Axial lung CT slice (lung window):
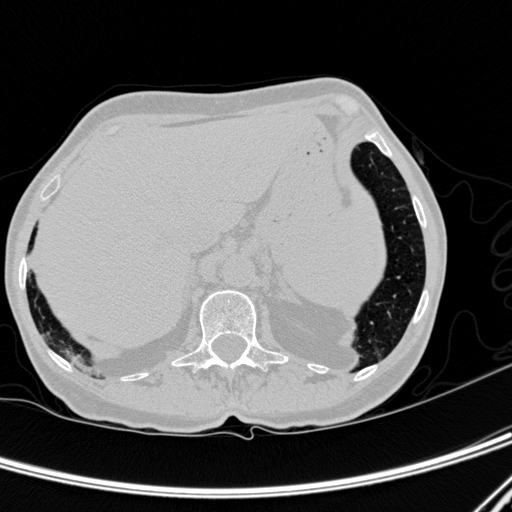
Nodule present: no